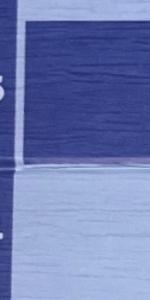
Label: Empty